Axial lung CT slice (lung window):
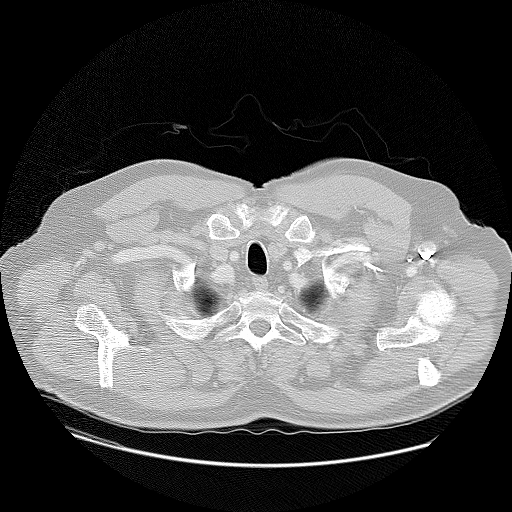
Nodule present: no